Field crop: tomato
Growth stage: 1
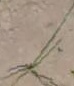
Species: cyperus